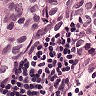
Metastatic tissue present: yes